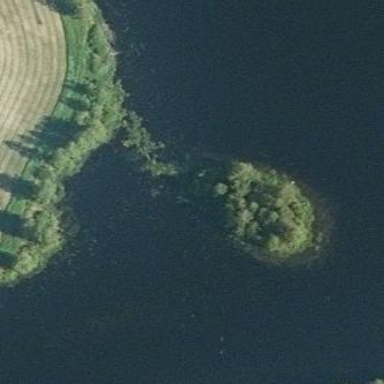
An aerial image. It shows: Island covered with woodland.